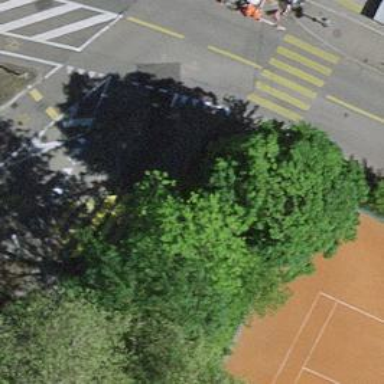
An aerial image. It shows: Kerb serving as barrier.